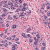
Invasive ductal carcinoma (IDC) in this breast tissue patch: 0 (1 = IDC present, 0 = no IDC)